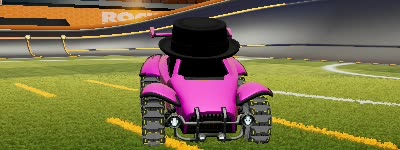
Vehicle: octane